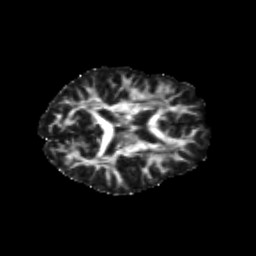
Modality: FA
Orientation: axial
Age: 12
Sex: male
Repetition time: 9.512 s
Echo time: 0.089 s